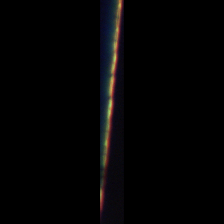
Taxon: Psuedo-nitzschia
Group: Diatoms